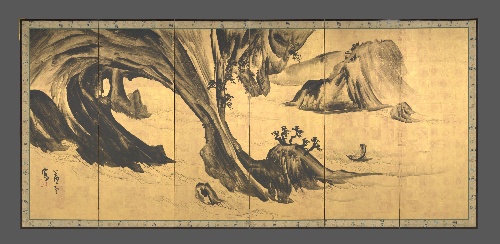
Title: 山水唐人物図屏風|Landscapes with the Chinese Literati Su Shi and Tao Qian
Artist: Nagasawa Rosetsu 長澤蘆雪
Artist bio: Japanese, 1754–1799
Date: 1795–99
Object type: Screens
Classification: Paintings
Medium: Pair of six-panel folding screens; ink and gold leaf on paper
Culture: Japan
Period: Edo period (1615–1868)
Dimensions: Image (each screen): 67 3/8 in. x 12 ft. 2 3/4 in. (171.1 x 372.7 cm)
Department: Asian Art
Credit line: The Harry G. C. Packard Collection of Asian Art, Gift of Harry G. C. Packard, and Purchase, Fletcher, Rogers, Harris Brisbane Dick, and Louis V. Bell Funds, Joseph Pulitzer Bequest, and The Annenberg Fund Inc. Gift, 1975
Accession year: 1975
Repository: Metropolitan Museum of Art, New York, NY
Tags: Landscapes|Trees